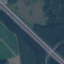
Land use / land cover: Highway